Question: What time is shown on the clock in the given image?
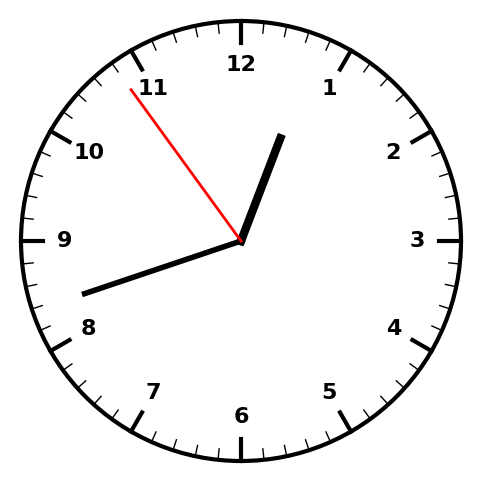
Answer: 12:41:54